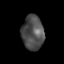
Tissue: lung
Cell type: Epithelial cells
Senescence score: 0.1385
Nuclear area (px): 744
Mean DAPI intensity: 78.046